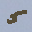
Label: 5